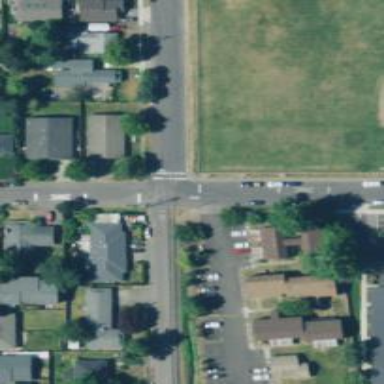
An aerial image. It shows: Residential road with sidewalk on the left.